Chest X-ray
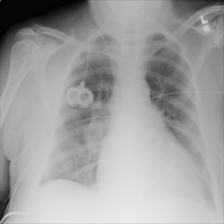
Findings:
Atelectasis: negative
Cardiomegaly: positive
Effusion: negative
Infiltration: negative
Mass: negative
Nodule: negative
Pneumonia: negative
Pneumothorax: negative
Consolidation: negative
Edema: negative
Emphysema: negative
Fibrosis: negative
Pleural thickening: negative
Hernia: negative